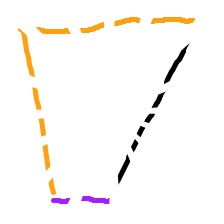
Shape: trapezoid